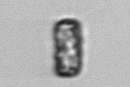
Label: Thalassiosira